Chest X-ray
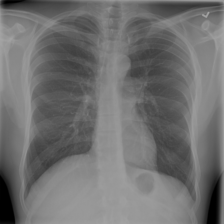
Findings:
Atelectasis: negative
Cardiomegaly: negative
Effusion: negative
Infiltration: positive
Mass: negative
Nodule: negative
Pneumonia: negative
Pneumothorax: negative
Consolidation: negative
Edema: negative
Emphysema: negative
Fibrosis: negative
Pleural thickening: negative
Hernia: negative